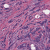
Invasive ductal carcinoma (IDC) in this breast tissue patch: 1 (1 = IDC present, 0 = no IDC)